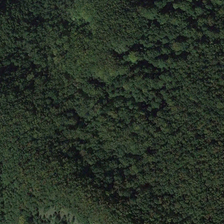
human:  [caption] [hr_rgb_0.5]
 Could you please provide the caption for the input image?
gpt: many green trees are in a piece of forest .

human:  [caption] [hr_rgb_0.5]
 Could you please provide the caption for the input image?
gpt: many green trees are in a piece of forest .

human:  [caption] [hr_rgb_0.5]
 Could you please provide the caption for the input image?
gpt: many green trees are in a piece of forest .

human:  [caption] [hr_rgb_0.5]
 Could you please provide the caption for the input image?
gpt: many green trees are in a piece of forest .

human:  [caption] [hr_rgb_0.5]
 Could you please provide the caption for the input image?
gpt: many green trees are in a piece of forest .